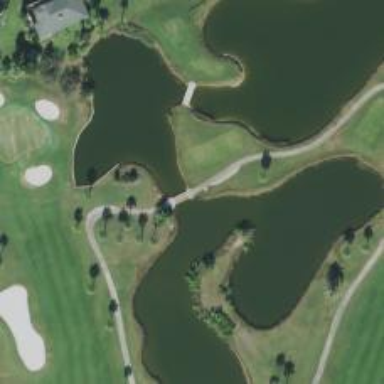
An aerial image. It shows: Pathway for golfing.